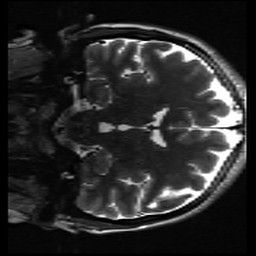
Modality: inplaneT2
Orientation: coronal